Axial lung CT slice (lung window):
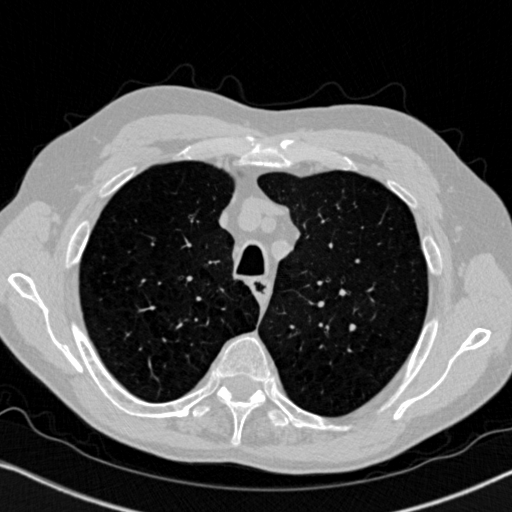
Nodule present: no